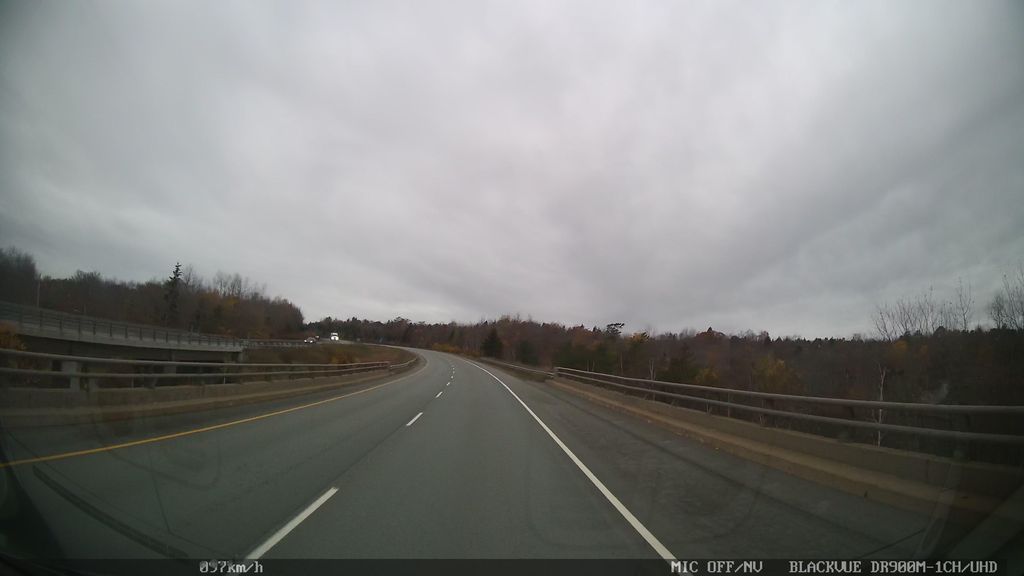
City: halifax